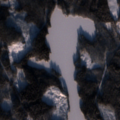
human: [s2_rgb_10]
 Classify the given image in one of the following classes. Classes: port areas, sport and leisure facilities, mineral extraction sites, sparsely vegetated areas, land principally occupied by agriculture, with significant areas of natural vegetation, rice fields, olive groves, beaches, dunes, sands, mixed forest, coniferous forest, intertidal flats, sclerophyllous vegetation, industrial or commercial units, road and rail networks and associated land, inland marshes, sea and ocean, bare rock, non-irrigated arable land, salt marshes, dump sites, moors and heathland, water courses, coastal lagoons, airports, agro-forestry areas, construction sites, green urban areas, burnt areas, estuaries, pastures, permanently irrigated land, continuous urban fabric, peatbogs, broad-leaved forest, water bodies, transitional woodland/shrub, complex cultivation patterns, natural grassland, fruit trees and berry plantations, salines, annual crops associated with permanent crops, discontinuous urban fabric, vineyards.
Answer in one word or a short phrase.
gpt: coniferous forest, mixed forest, transitional woodland/shrub, water bodies